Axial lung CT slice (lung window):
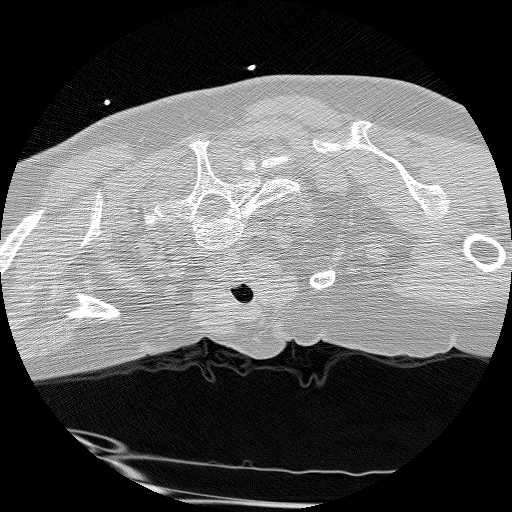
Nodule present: no